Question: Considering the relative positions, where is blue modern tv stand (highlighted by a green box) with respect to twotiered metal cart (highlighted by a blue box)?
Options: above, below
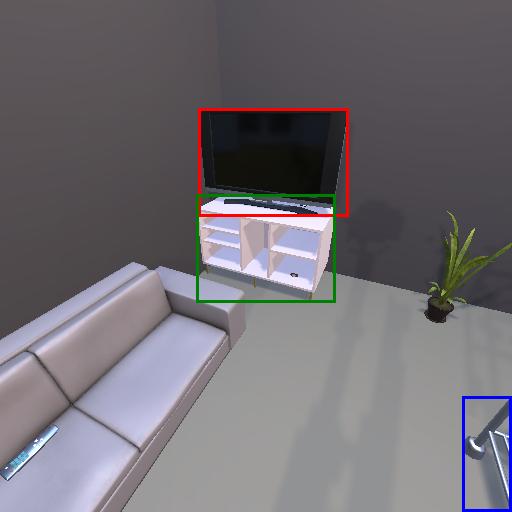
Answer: above